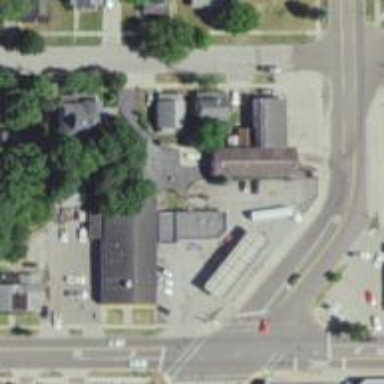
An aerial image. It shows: Convenience shop.